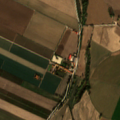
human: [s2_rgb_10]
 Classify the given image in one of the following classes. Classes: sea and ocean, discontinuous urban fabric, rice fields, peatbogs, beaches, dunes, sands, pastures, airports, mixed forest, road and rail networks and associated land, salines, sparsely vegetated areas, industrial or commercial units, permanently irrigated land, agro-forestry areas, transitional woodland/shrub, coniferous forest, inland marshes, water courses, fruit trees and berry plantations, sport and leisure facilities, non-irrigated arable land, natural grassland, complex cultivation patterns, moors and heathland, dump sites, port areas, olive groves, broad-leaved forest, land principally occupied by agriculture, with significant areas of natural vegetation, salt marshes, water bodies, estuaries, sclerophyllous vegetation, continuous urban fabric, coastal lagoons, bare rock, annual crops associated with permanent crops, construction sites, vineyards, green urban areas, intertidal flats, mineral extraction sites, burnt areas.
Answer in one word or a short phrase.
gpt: permanently irrigated land